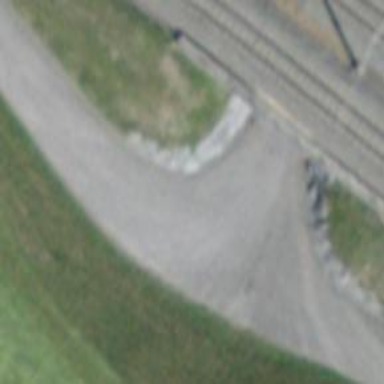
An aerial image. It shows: Asphalt track with grade1 surface.